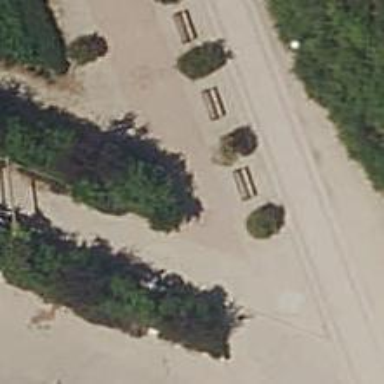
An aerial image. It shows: Bench for seating.